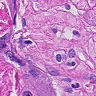
Metastatic tissue present: yes